Question: Scenario : I am working on Users Accounts where Users add amount to there account (Credit) and they withdraw their desire amount from their account (Debit), all is going correct but when User credit or debit on same dates it gives me wrong result (Balance). here refno is reference of user. here is my Query
'''
declare @startdate date='2013-01-02',
@enddate date='2013-01-12';
With summary(id,refno,transdate,cr,dr,balance)
as
(
select id,
RefNo,
Cast(TransDate as Varchar),
cr,
dr,
(cr-dr)+( Select ISNULL(Sum(l.Cr-l.Dr) ,0)
From Ledger l
Where l.TransDate<Ledger.TransDate and refno=001 ) as balance
from Ledger
),
openingbalance(id,refno,transdate,cr,dr,balance)
As (
select top 1 '' id,'OPENING BAL','','','',balance
from summary
where transdate<@startdate
order by transdate desc
)
select *
from openingbalance
union
Select *
From summary
where transdate between @startdate and @enddate and refno=001 order by transdate
'''

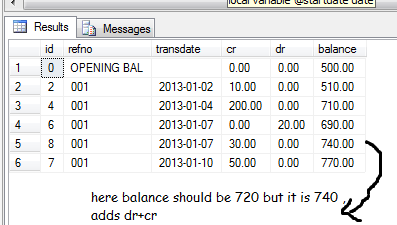
Answer: The issue is because when you query for the previous balance you are only looking at records that have a 'transdate' earlier than the current record, so this means any records that have the same date will not be included.
The solution here would be to use a more unique sequential value, in your example you could use the ID value as the sequential identifier instead. However, ID values are not always the best for ensuring sequence. I would recommend extending your 'transdate' column to use a more precise value and include the time of the transactions. Seconds would likely be enough precision if you can guarantee that there will never be multiple transactions made within a given second, but whatever you decide you need to be confident there will not be any duplicates.
---
In an attempt to provide a code change solution that will work with your existing data you can try the following, which uses the 'id' value to determine if a record is prior to the current record:
Change the following line:
'''
Where l.TransDate<Ledger.TransDate and refno=001 ) as balance
'''
to this:
'''
Where l.ID<Ledger.ID and refno=001 ) as balance
'''